Question: I am learning to use 'GridBagLayout' and I would like you to help me with the code for this distribution.

I want to draw what is in Left, but still not successful. How could I do it?
'''
public class PanelGB extends JPanel {
JLabel nombre = new JLabel("Nombre1",SwingConstants.CENTER);
JLabel grupo = new JLabel("Grupo1",SwingConstants.LEFT);
JLabel cod1 = new JLabel("01",SwingConstants.CENTER);
JLabel cod2 = new JLabel("243",SwingConstants.CENTER);
JButton btn = new JButton("B");
public PanelGB() {
GridBagLayout gbl = new GridBagLayout();
GridBagConstraints gbc = new GridBagConstraints();
setBorder(BorderFactory.createLineBorder(Color.red));
nombre.setBorder(BorderFactory.createLineBorder(Color.black));
grupo.setBorder(BorderFactory.createLineBorder(Color.black));
cod1.setBorder(BorderFactory.createLineBorder(Color.black));
cod2.setBorder(BorderFactory.createLineBorder(Color.black));
grupo.setAlignmentX(0);
this.setLayout(gbl);
gbc.gridx = 0;
gbc.gridy = 0;
gbc.gridwidth = 5;
gbc.gridheight = 2;
gbl.setConstraints(nombre, gbc);
add(nombre);
gbc.gridx = 0;
gbc.gridy = 2;
gbc.gridwidth = 5;
gbc.gridheight = 1;
gbl.setConstraints(grupo, gbc);
add(grupo);
gbc.gridx = 0;
gbc.gridy = 3;
gbc.gridwidth = 1;
gbc.gridheight = 1;
gbl.setConstraints(cod1, gbc);
add(cod1);
gbc.gridx = 1;
gbc.gridy = 3;
gbc.gridwidth = 1;
gbc.gridheight = 1;
gbl.setConstraints(cod2, gbc);
add(cod2);
gbc.gridx = 4;
gbc.gridy = 3;
gbc.gridwidth = 1;
gbc.gridheight = 1;
gbl.setConstraints(btn, gbc);
add(btn);
}
public static void main(String[] args) {
JFrame frame = new JFrame();
frame.add(new PanelGB());
frame.pack();
frame.setVisible(true);
}
}
'''
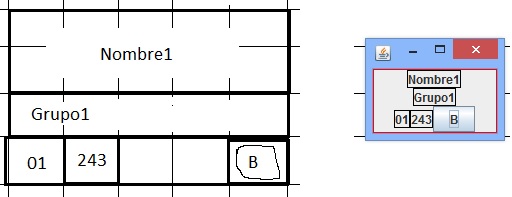
Answer: Look at the comments for the simple changes needed to make it work.
<URL>
'''
import java.awt.*;
import javax.swing.*;
import javax.swing.border.CompoundBorder;
import javax.swing.border.EmptyBorder;
public class PanelGB extends JPanel {
JLabel nombre = new JLabel("Nombre1", SwingConstants.CENTER);
JLabel grupo = new JLabel("Grupo1", SwingConstants.LEFT);
JLabel cod1 = new JLabel("01", SwingConstants.CENTER);
JLabel cod2 = new JLabel("243", SwingConstants.CENTER);
JButton btn = new JButton("B");
public PanelGB() {
GridBagLayout gbl = new GridBagLayout();
GridBagConstraints gbc = new GridBagConstraints();
// make the entire GUI less cramed up & 'crowded'
gbc.insets = new Insets(4, 4, 4, 4);
setBorder(BorderFactory.createLineBorder(Color.red));
// give the label more horizontal white space using an empty border..
nombre.setBorder(new CompoundBorder(new EmptyBorder(0, 40, 4, 40),
BorderFactory.createLineBorder(Color.black)));
grupo.setBorder(BorderFactory.createLineBorder(Color.black));
cod1.setBorder(BorderFactory.createLineBorder(Color.black));
cod2.setBorder(BorderFactory.createLineBorder(Color.black));
grupo.setAlignmentX(0);
this.setLayout(gbl);
gbc.gridx = 0;
gbc.gridy = 0;
gbc.gridwidth = 5;
gbc.gridheight = 2;
add(nombre, gbc);
gbc.gridx = 0;
gbc.gridy = 2;
gbc.gridwidth = 5;
gbc.gridheight = 1;
// push the label to the start of the line
gbc.anchor = GridBagConstraints.LINE_START;
add(grupo, gbc);
gbc.gridx = 0;
gbc.gridy = 3;
gbc.gridwidth = 1;
gbc.gridheight = 1;
add(cod1, gbc);
gbc.gridx = 1;
gbc.gridy = 3;
gbc.gridwidth = 1;
gbc.gridheight = 1;
add(cod2, gbc);
gbc.gridx = 4;
gbc.gridy = 3;
gbc.gridwidth = 1;
gbc.gridheight = 1;
// push the button to the end
gbc.anchor = GridBagConstraints.LINE_END;
add(btn, gbc);
}
public static void main(String[] args) {
JFrame frame = new JFrame();
frame.add(new PanelGB());
frame.pack();
frame.setVisible(true);
}
}
'''